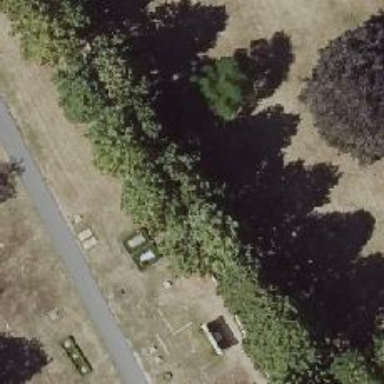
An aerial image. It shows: Historic tomb in the cemetery.